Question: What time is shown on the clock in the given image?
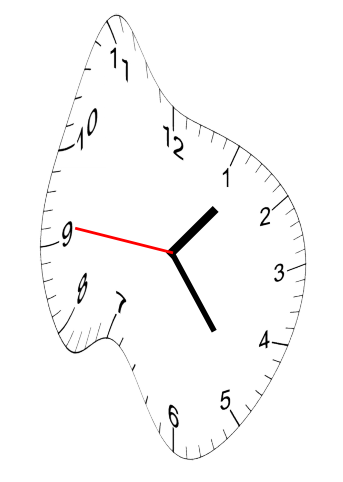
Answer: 01:23:46